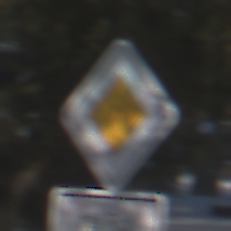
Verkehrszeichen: Vorfahrtsstrasse
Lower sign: HinweisDurchVerbaleAngabe5
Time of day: MorningAfternoon
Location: Outdoor (Special)
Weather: Clear
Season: Winter
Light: Natural